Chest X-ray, PA view. Patient: 68 years old, sex M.
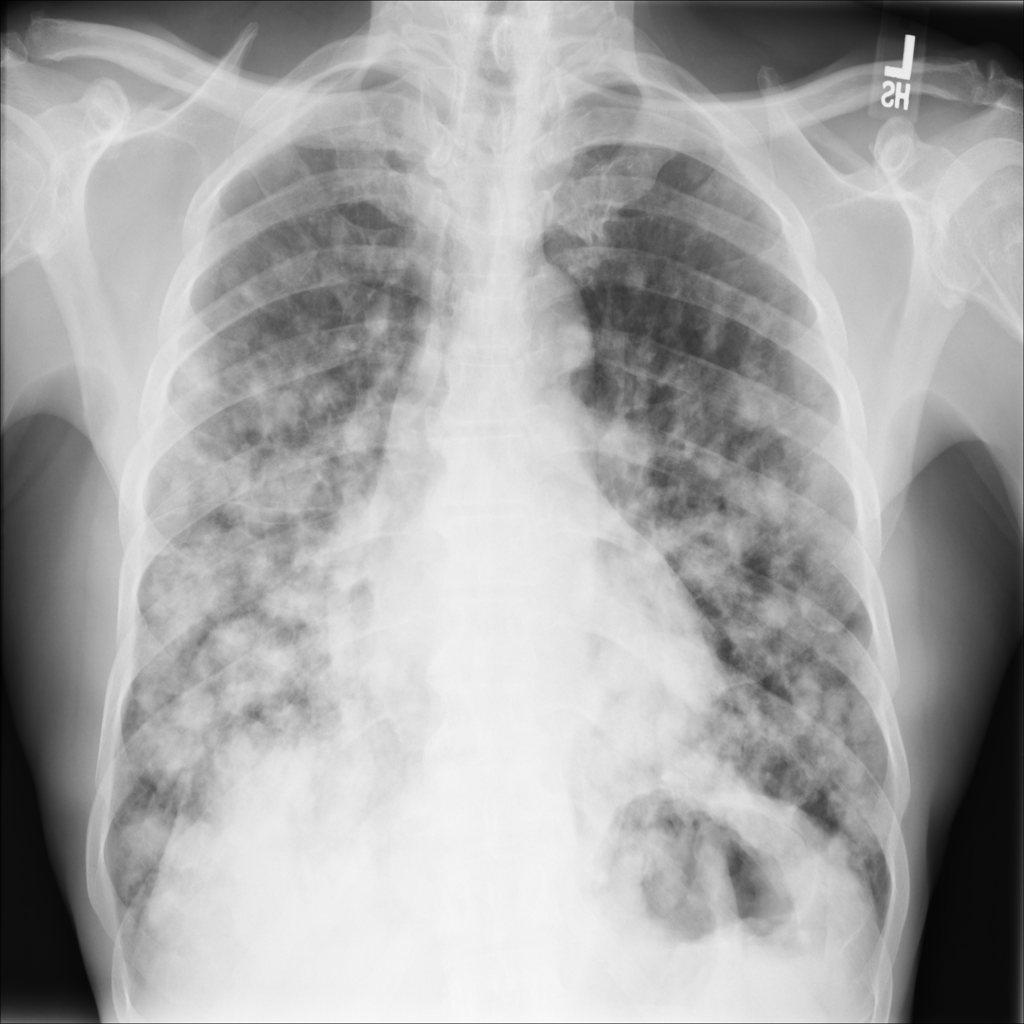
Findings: Nodule